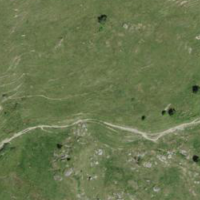
EUNIS habitat code: 24
Species observed at this site:
Dryas octopetala